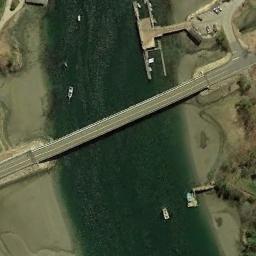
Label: bridge